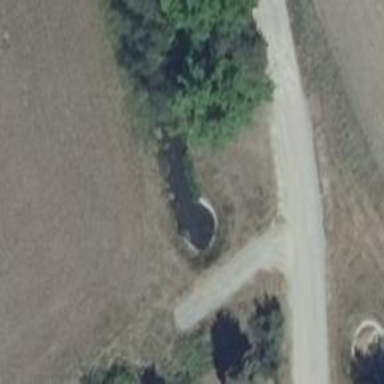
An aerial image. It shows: Culvert tunnel.